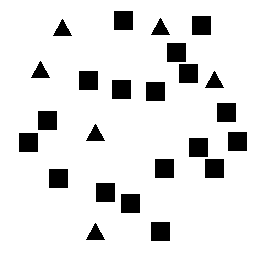
Squares: 18
Triangles: 6
Stars: 0
Total shapes: 24